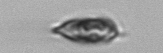
Label: Prorocentrum_triestinum